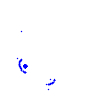
Particle: pion